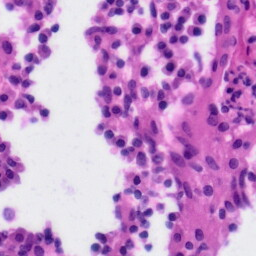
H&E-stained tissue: Tonsil